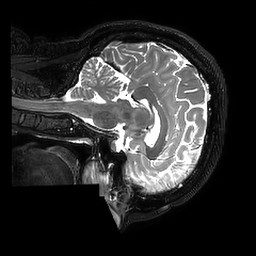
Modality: T2w
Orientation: sagittal
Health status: ill
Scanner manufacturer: philips
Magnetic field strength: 3 T
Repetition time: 2.5 s
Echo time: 0.331 s